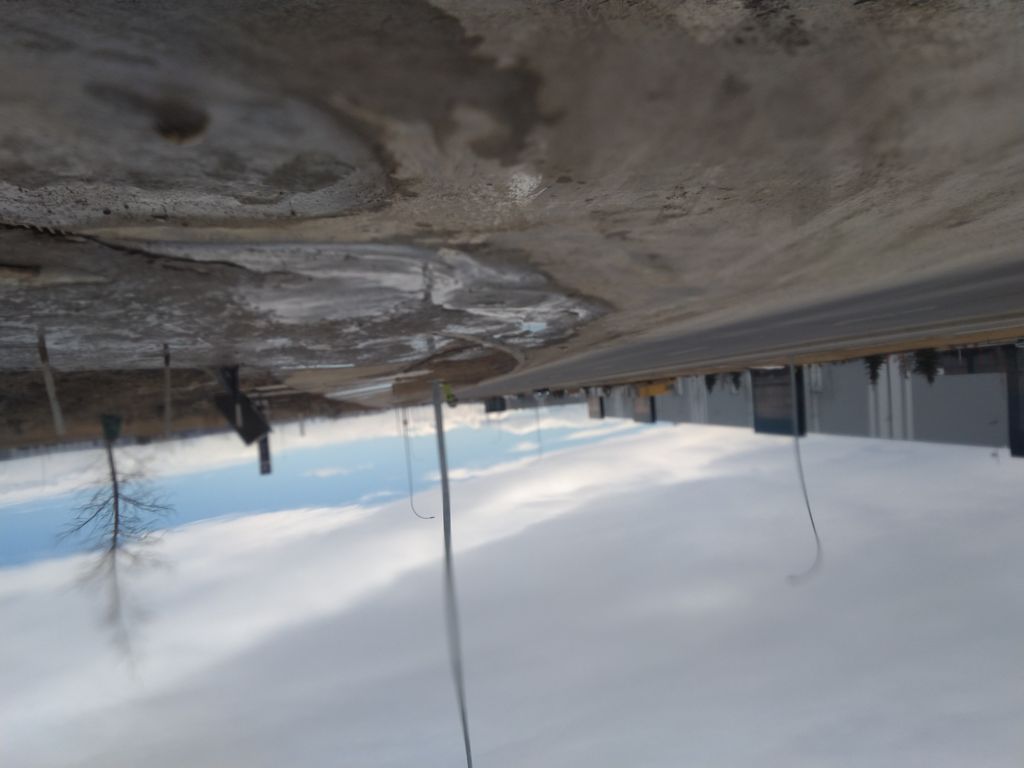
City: calgary